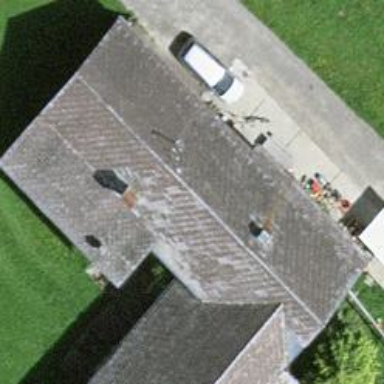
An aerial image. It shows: Farm building.